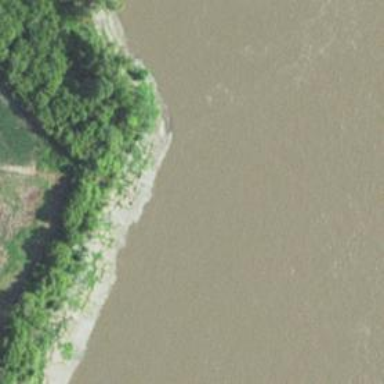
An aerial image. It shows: The outer border of the river.